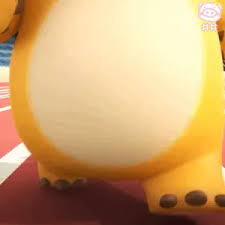
Label: nailong